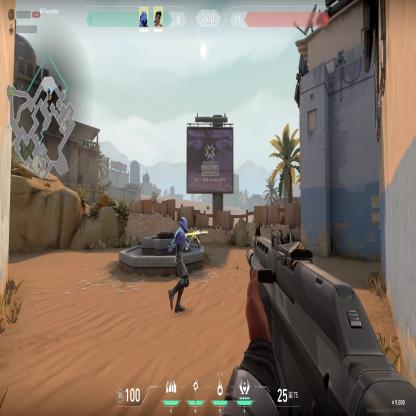
Label: teammate